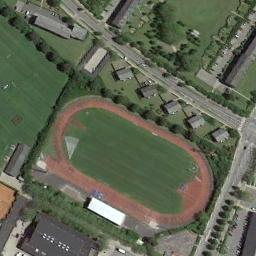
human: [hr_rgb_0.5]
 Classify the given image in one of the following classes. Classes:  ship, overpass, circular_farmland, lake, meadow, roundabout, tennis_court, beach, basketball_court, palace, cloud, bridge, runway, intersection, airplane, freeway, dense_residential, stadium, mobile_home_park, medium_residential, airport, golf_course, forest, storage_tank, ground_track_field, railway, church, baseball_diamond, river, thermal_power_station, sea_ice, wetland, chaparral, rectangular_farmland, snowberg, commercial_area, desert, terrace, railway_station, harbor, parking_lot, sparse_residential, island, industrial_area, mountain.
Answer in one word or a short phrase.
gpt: ground_track_field